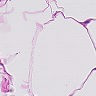
Metastatic tissue present: no